Question: I'm trying to run a react native app but I'm getting error.

I have a mac, OS X El Capitan v10.11 and the node version is 'v.12.19'.
If anyone has already encountered this problem, please help.
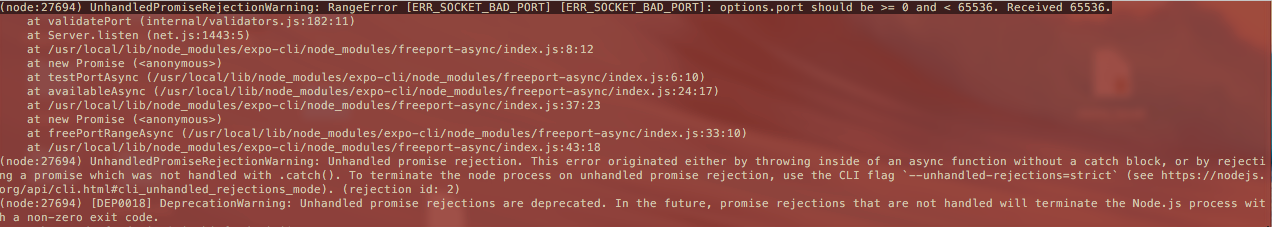
Answer: I had the same problem with Stencil dev server and the cause was that the 'host' for my server was set as 'localhost' and it was unable to solve that "dns".
The reason was that it was not defined in the "hosts" file of the system (located at etc/hosts).
Adding the next line to the hosts file solved the problem: